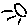
Label: sun